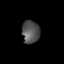
Tissue: lung
Cell type: Epithelial cells
Senescence score: 0.2261
Nuclear area (px): 394
Mean DAPI intensity: 82.718